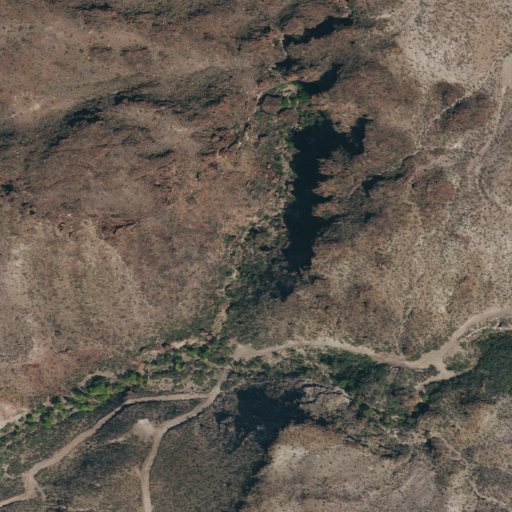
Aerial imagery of valley in Texas named Chilicote Canyon containing only shrub